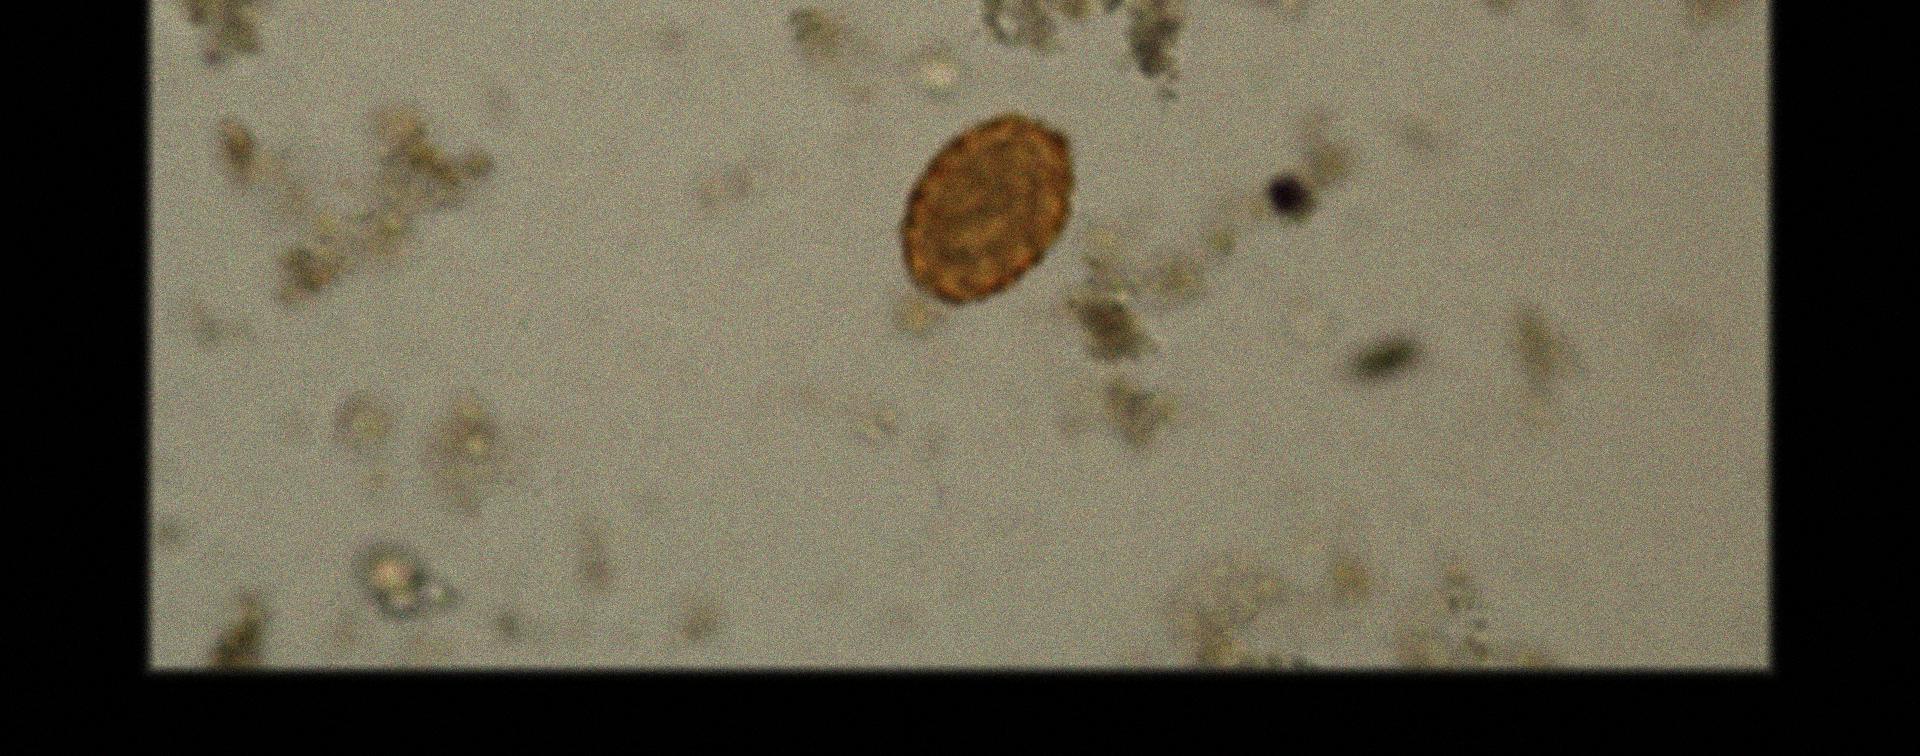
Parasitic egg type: Ascaris lumbricoides